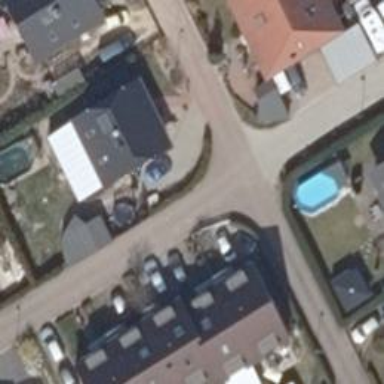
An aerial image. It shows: Living street.